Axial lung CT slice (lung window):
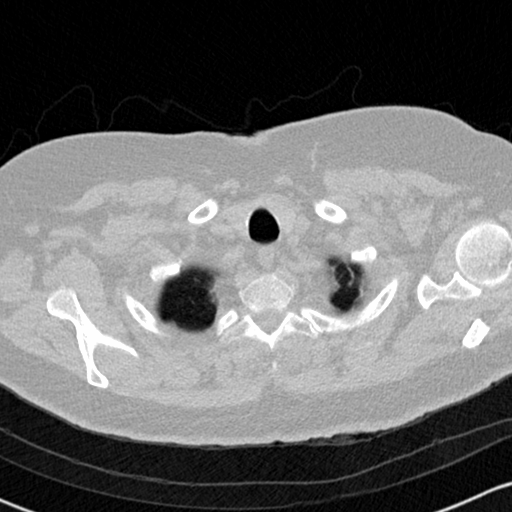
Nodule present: no